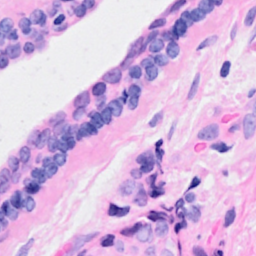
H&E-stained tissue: Breast